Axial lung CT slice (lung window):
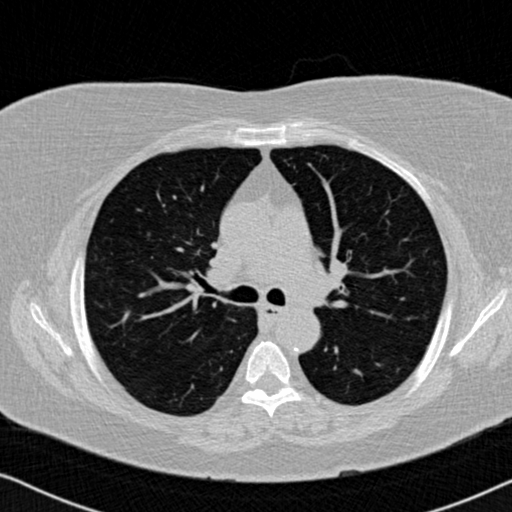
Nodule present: no